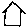
Label: house